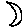
Label: moon